Field crop: maize
Growth stage: 2
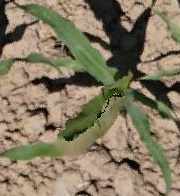
Species: maize